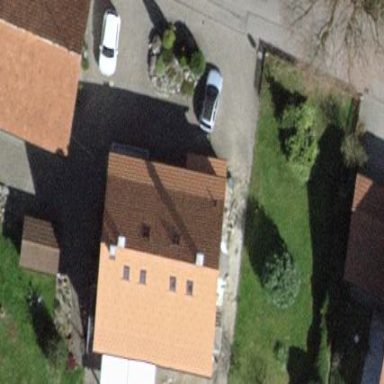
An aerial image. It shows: Gabled building.